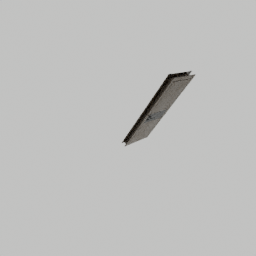
Label: architecture